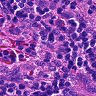
Metastatic tissue present: no